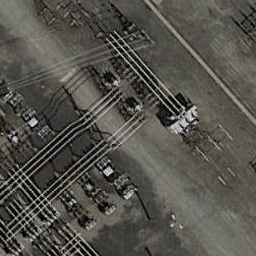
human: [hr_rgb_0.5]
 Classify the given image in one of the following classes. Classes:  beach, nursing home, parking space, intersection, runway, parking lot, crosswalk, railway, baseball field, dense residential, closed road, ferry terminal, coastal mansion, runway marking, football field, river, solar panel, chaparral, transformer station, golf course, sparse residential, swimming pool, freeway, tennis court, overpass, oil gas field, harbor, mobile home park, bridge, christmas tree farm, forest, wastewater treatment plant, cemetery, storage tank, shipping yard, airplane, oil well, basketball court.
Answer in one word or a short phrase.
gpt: transformer station